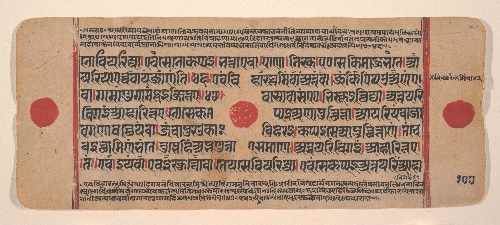
Date: 15th century
Object type: Folio
Classification: Paintings
Medium: Ink, opaque watercolor, and gold on paper
Culture: India (Gujarat)
Dimensions: 4 3/8 x 10 5/8 in. (11.1 x 27 cm)
Department: Asian Art
Credit line: Rogers Fund, 1955
Accession year: 1955
Repository: Metropolitan Museum of Art, New York, NY